Question: I am trying to create a website using Flask, but while my HTML file is working, my CSS file is not working. I have tried refreshing my cache and using different lines of code others have posted on similar questions, but nothing has worked for me.
This is my current project hierarchy:

I have the following line of code in my HTML file's head.
'''
<link rel="stylesheet" href="{{ url_for('static', filename='css/mainpage.css') }}">
'''
I got this code from a different stack overflow question too, so I am quite confused on what I am doing wrong too.
<URL>
Thanks in advance!
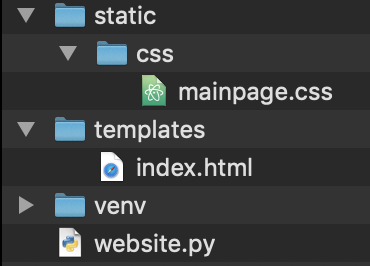
Answer: I could not duplicate your problem with the following toy example:
'''
#!venv/bin/python
from flask import Flask
from flask import render_template
app = Flask(__name__)
@app.route('/')
def index():
return render_template('index.html')
if __name__ == '__main__':
app.run(host='0.0.0.0', debug=True)
'''
My directory layout is
'''
+-- app.py
+-- static
| +-- css
| +-- mainpage.css
+-- templates
| +-- index.html
+-- venv
'''
The contents of 'index.html':
'''
<!DOCTYPE html>
<html>
<head>
<link rel="stylesheet" href="{{ url_for('static', filename='css/mainpage.css') }}">
<title>Page Title</title>
</head>
<body>
<h1>Page Heading</h1>
<p>A paragraph.</p>
</body>
</html>
'''
The contents of 'mainpage.css':
'''
body {
background-color: powderblue;
}
h1 {
color: blue;
}
p {
color: red;
}
'''